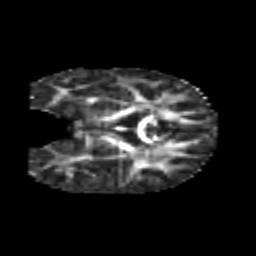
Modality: FA
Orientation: coronal
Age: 6
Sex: male
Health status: healthy